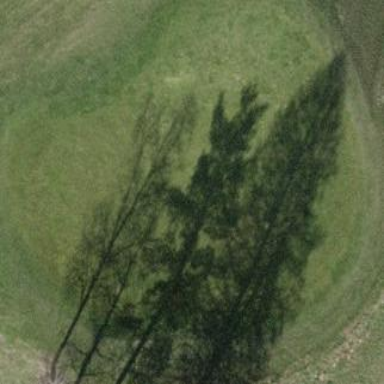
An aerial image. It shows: Green golf area with grass land use.